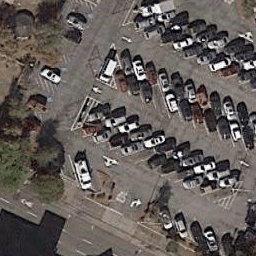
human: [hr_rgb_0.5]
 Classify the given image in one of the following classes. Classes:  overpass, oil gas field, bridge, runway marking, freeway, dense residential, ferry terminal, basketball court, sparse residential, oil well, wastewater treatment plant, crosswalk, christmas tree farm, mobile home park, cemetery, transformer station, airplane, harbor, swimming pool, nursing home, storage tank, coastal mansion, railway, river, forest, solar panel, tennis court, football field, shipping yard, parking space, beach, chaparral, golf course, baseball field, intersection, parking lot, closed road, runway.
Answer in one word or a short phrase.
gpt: parking lot